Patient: sex M, age 74
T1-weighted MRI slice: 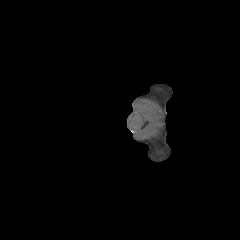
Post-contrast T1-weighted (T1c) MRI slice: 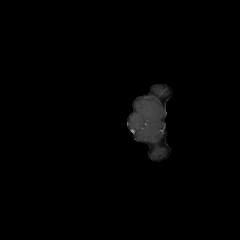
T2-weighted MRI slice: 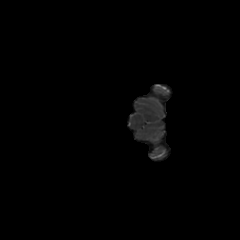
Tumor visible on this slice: no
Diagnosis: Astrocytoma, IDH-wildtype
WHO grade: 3